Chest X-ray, AP view. Patient: 61 years old, sex F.
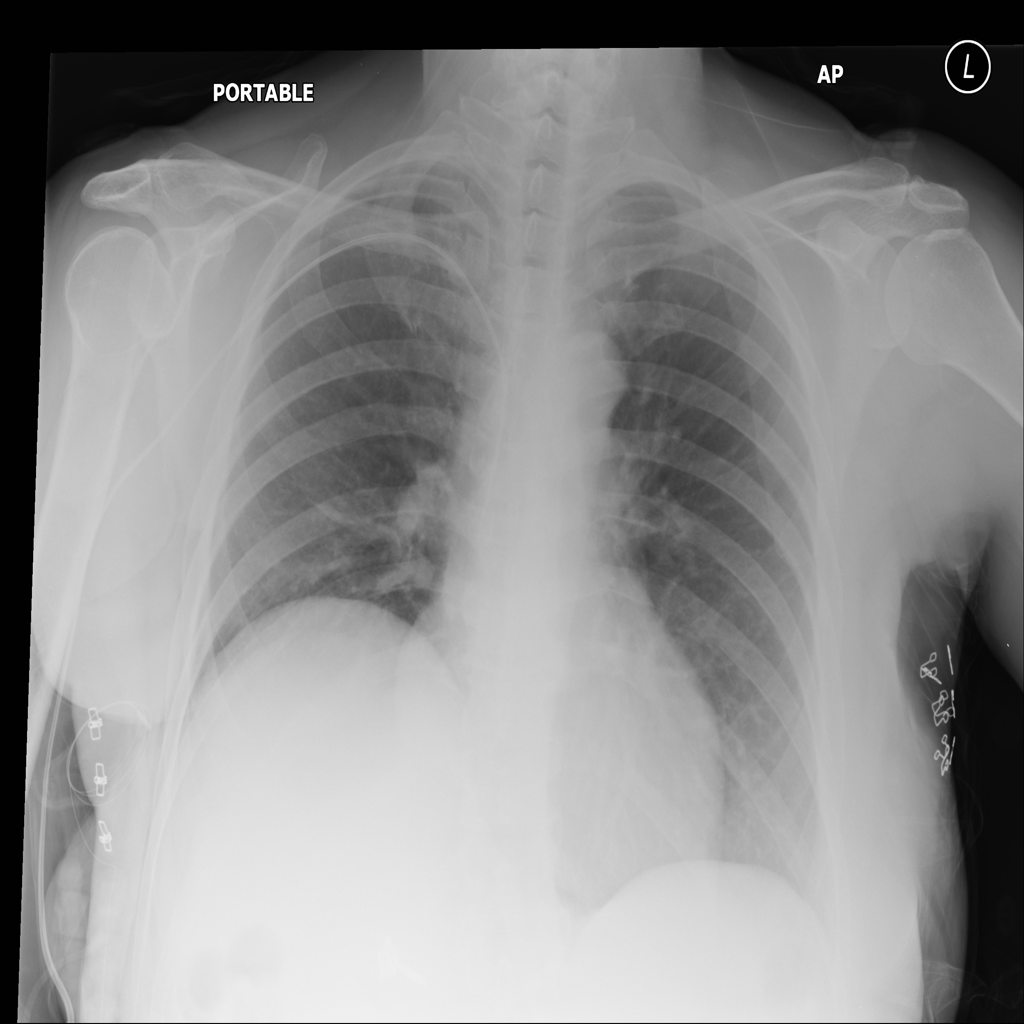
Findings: Atelectasis